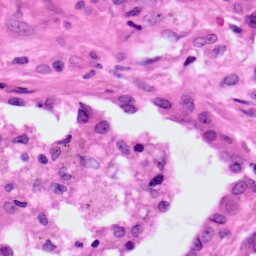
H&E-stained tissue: Lung